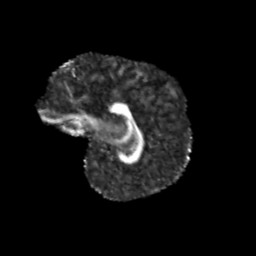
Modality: FA
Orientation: sagittal
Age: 9
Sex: female
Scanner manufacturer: siemens
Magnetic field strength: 3 T
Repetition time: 3.8 s
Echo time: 0.07 s